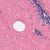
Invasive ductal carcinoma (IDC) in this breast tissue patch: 0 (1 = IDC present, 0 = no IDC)